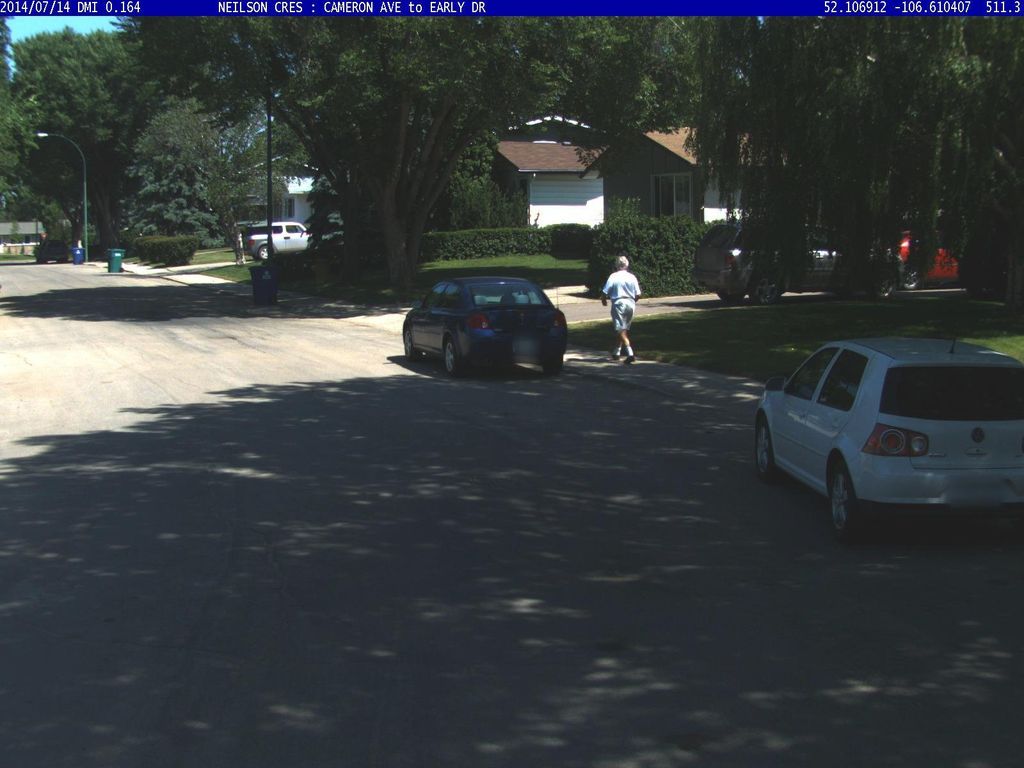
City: saskatoon